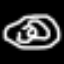
Label: donut